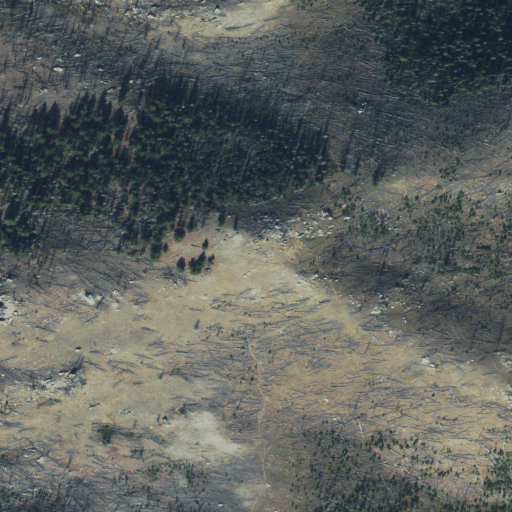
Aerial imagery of mountain in Idaho named Gant Mountain containing shrub, evergreen forest, and grassland